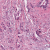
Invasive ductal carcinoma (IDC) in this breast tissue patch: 1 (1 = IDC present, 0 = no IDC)